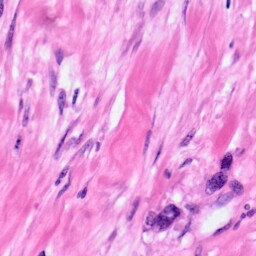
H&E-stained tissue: Pancreatic